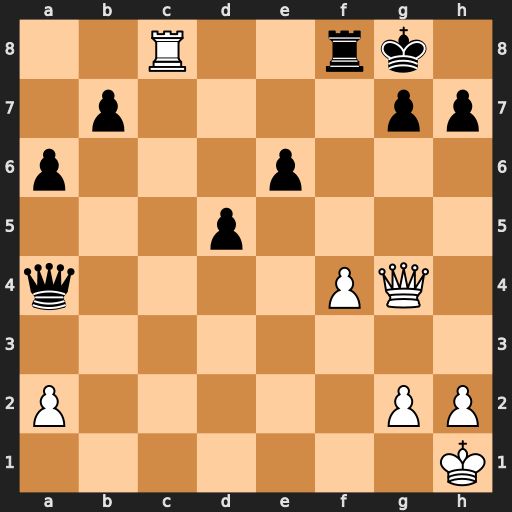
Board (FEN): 2R2rk1/1p4pp/p3p3/3p4/q4PQ1/8/P5PP/7K
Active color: w
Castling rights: -
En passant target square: -
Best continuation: Qxe6+ Kh8 Rxf8#